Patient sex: M
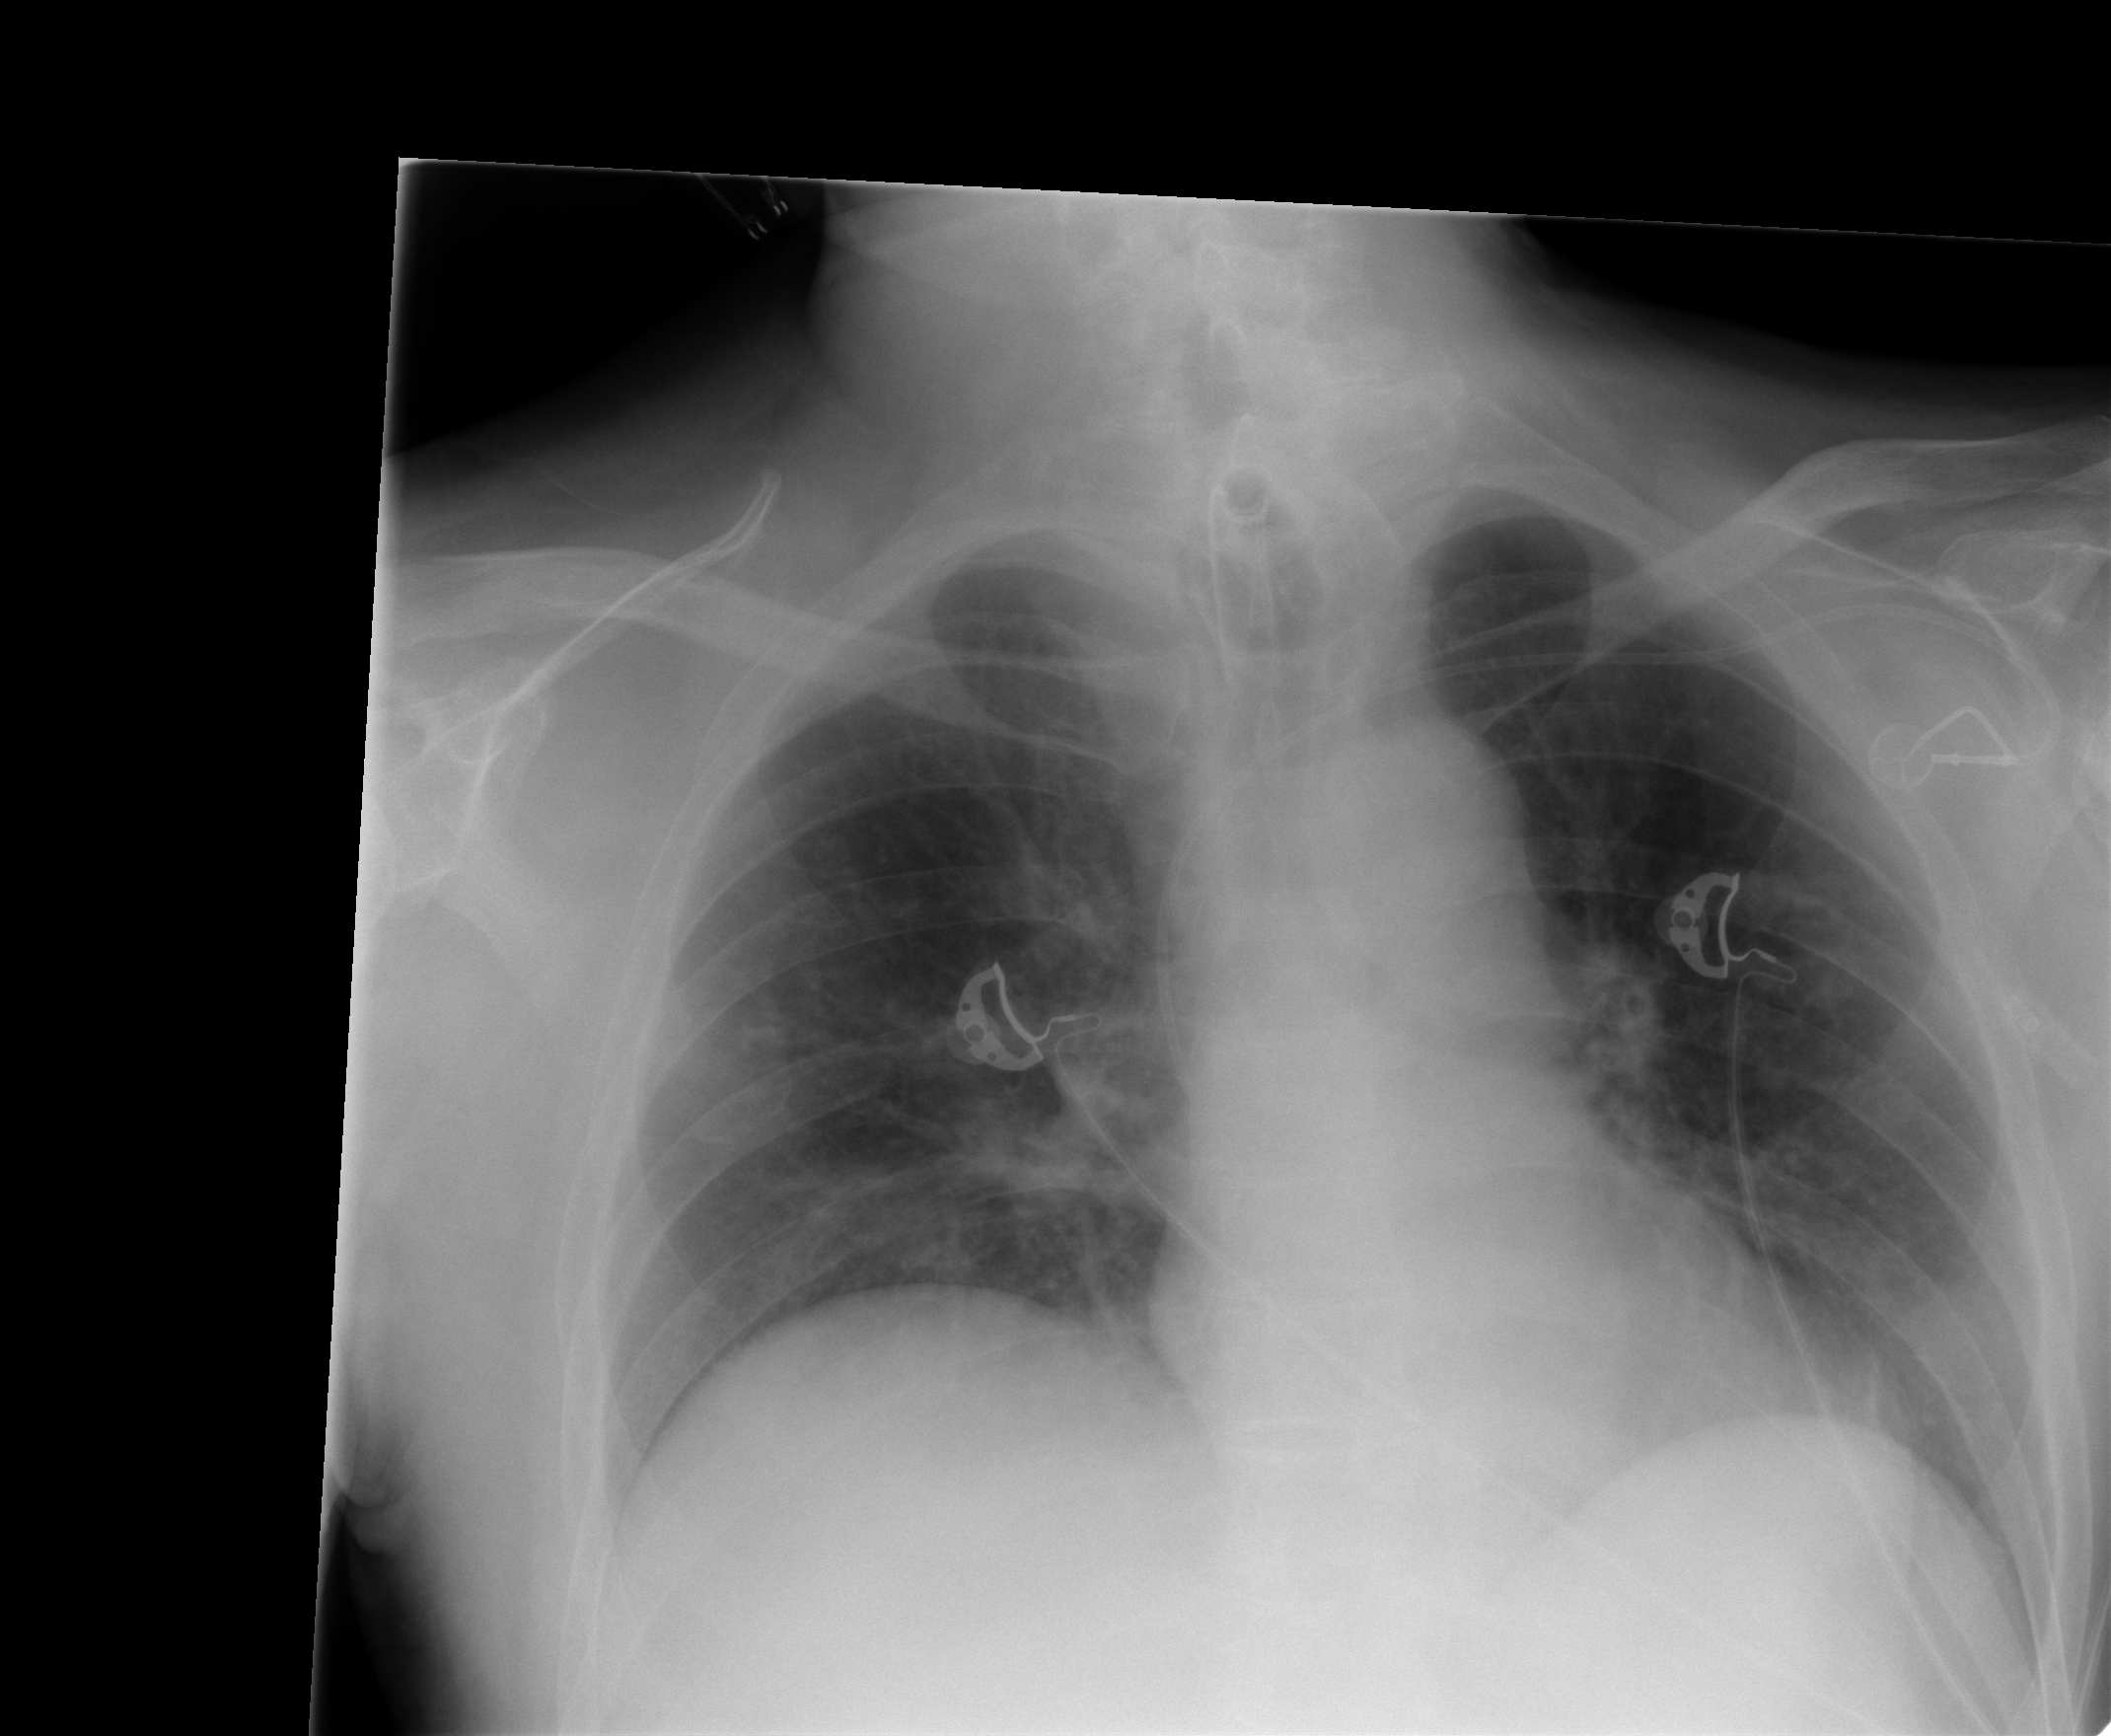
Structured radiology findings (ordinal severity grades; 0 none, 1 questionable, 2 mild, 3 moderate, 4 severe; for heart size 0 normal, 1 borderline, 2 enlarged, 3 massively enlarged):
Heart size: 0
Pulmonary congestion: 0
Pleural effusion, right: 0
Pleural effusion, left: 0
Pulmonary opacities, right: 0
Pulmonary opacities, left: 0
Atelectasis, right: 2
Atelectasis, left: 0